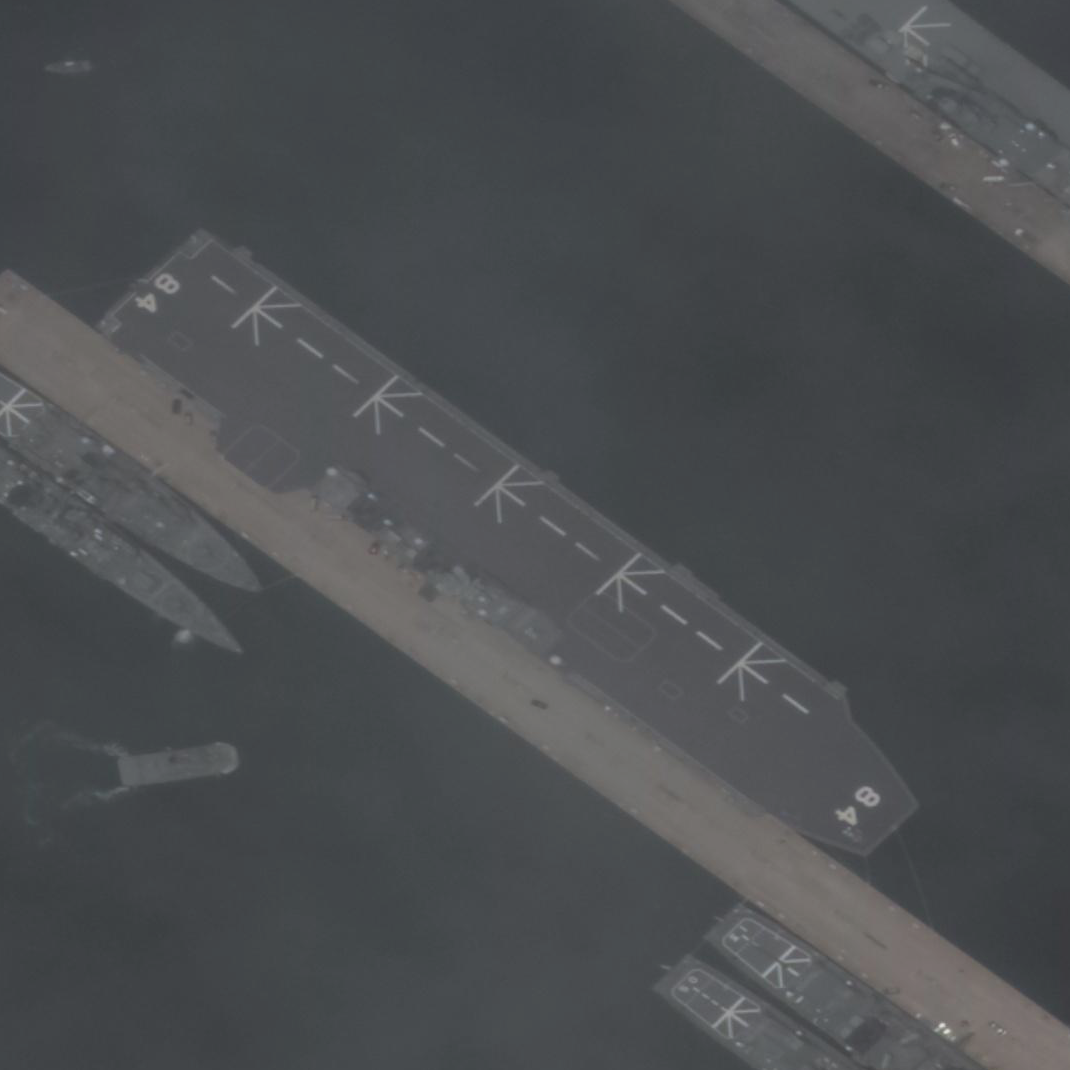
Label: assault